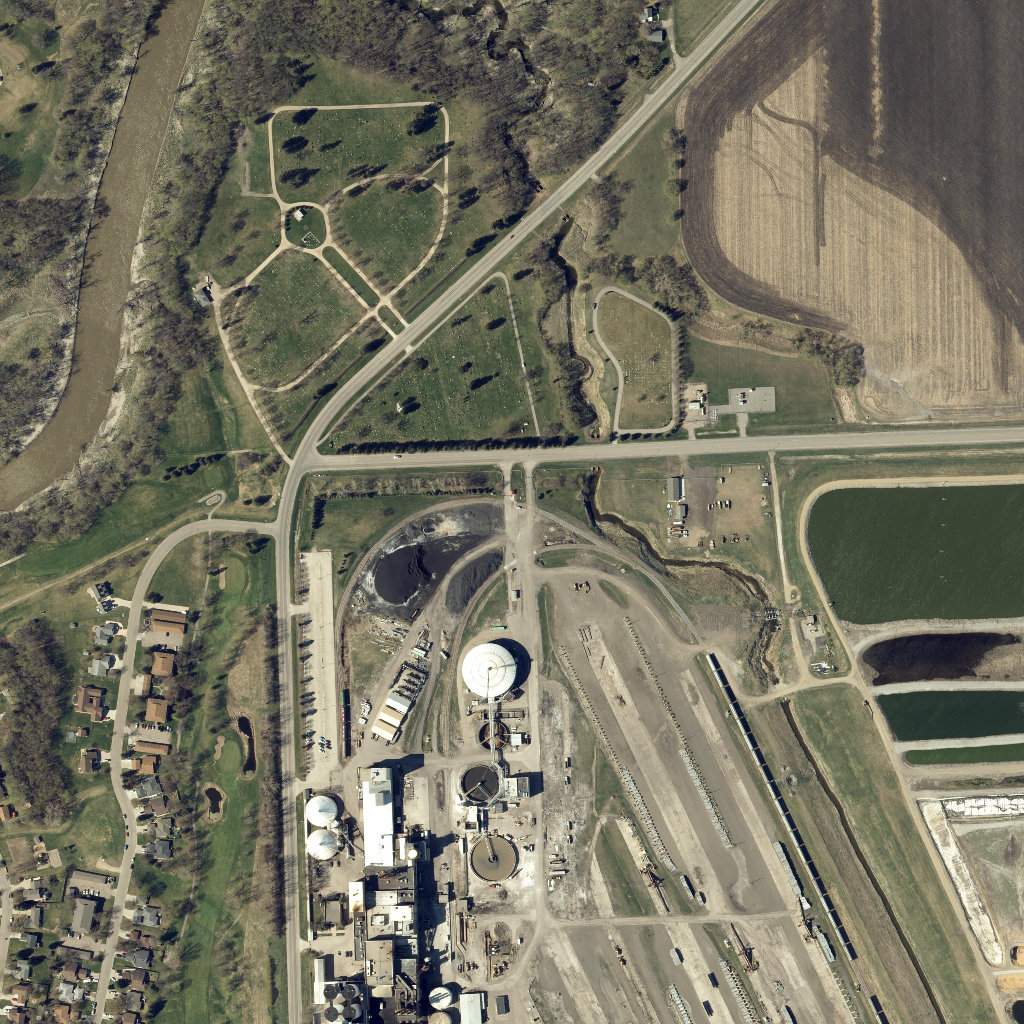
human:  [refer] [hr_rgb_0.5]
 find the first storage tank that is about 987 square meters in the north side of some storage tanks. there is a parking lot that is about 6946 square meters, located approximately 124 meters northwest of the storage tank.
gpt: <box>[[44, 62, 51, 68, 0]]</box>

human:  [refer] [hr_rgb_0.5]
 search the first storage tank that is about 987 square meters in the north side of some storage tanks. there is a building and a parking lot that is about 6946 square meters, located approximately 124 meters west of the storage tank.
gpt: <box>[[45, 62, 51, 68, 0]]</box>

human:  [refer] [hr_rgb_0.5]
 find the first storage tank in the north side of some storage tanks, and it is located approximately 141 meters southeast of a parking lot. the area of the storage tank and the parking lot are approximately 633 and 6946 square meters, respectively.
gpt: <box>[[45, 62, 50, 68, 0]]</box>